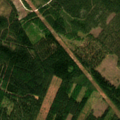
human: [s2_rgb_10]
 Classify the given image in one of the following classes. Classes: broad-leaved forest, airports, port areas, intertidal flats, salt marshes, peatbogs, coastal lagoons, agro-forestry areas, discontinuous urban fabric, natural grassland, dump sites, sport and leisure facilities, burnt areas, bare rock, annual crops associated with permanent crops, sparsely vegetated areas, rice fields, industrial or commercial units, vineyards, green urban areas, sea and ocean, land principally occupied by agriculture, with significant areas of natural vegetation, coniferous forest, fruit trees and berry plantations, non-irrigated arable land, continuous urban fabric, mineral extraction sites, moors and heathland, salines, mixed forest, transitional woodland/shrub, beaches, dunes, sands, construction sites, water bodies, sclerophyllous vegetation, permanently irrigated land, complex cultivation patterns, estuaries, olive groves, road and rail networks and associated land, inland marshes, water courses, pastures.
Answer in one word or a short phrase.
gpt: coniferous forest, transitional woodland/shrub